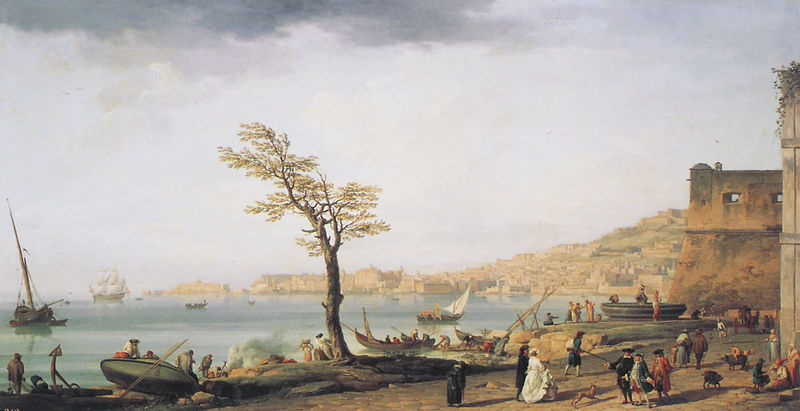
Titel: Blick auf den Golf von Neapel
Künstler: Joseph Vernet
Institution: Paris, Musée du Louvre
Schlagwörter: baum, blau, himmel, meer, wasser, weiß, wolken, fluss, frauen, landschaft, menschen, see, sitzen, stadt, ufer, damen, frau, männer, dame, gebäude, hund, tiere, herren, barock, herr, horizont, hügel, weite, rauch, boot, boote, handel, küste, schiff, schiffe, segel, segelboot, segelschiffe, strand, italien, fischer, segelschiff, mauer, ausflug, hafen, friedrich, querformat, turner, gehrock, bucht, segelboote, burg, festung, dreispitz, spaziergänger, anker, gebäuden, hünde, 1800, 17. jahrhundert, segelbotte, menschen am strand